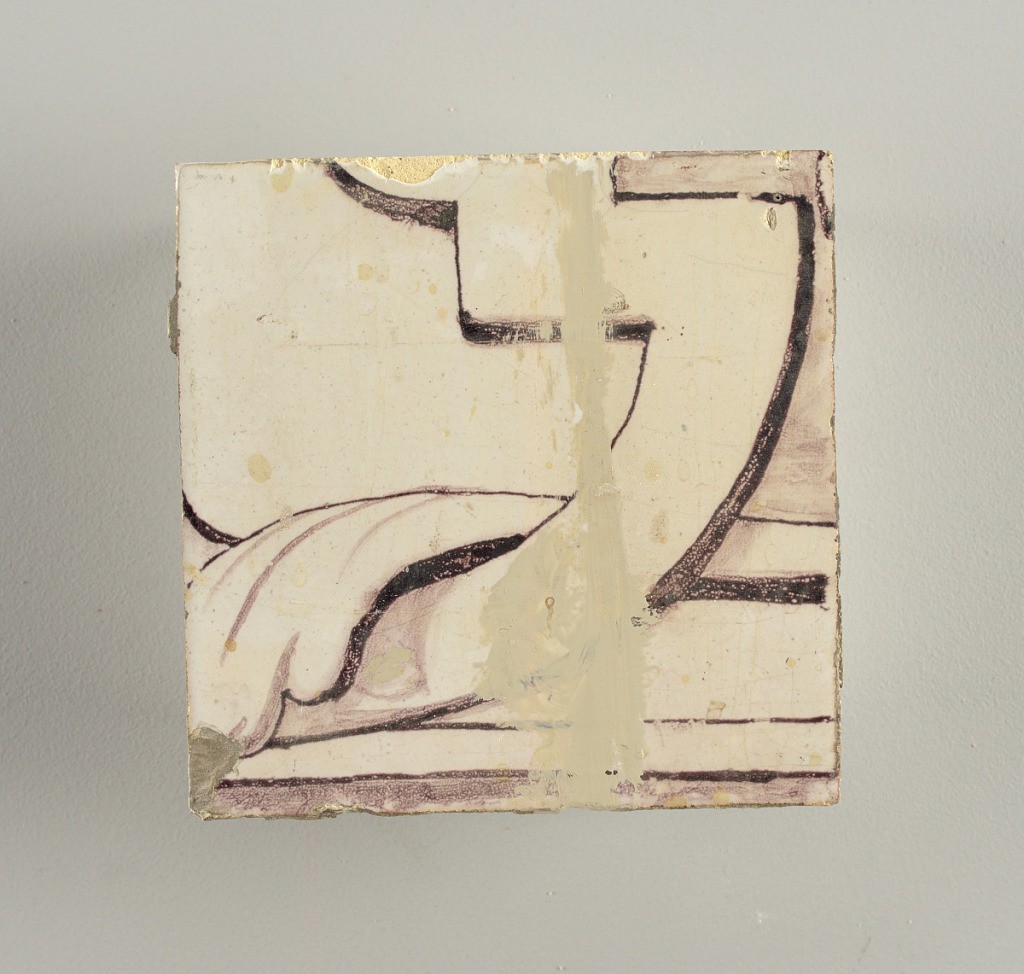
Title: Wall facing
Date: ca. 1725
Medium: tin-glazed earthenware, underglaze
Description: Running design for a frieze or a dado, composed of scrolls of foliage and strapwork, and four repeating motifs--a seated woman in a small upright oval medallion, a putto seated on a rocailled base, and strapwork in axial pattern.  The various panels, A to F, show various repeats of the same design, all being five tiles high and a varying number of tiles wide.